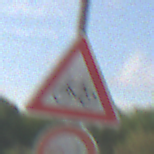
Verkehrszeichen: RadverkehrRechts
Zusatzzeichen unten: VerbotUeberholenEinspurigeFahrzeuge
Umgebung: Outdoor, Nature
Tageszeit: MorningAfternoon
Wetter: PartlyCloudy
Licht: Natural
Jahreszeit: NotSpecified
Kontrast: HighContrast